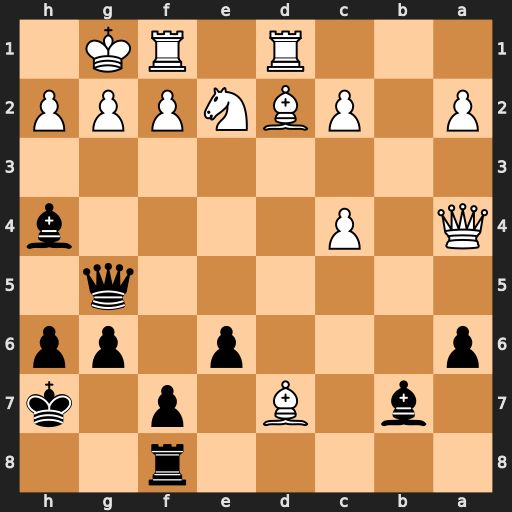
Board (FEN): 5r2/1b1B1p1k/p3p1pp/6q1/Q1P4b/8/P1PBNPPP/3R1RK1
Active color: b
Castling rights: -
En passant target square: -
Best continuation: Qxg2#